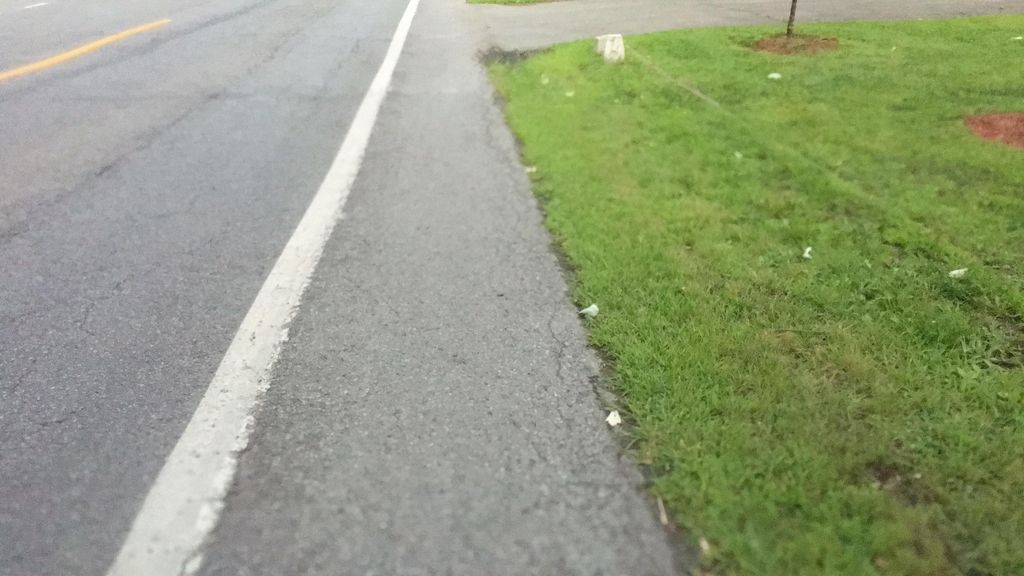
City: montreal